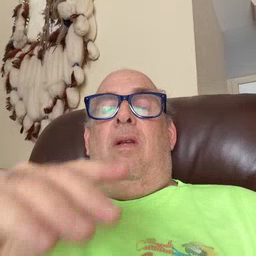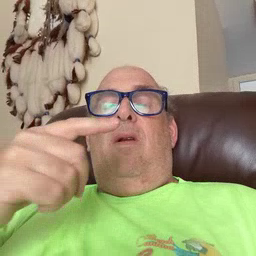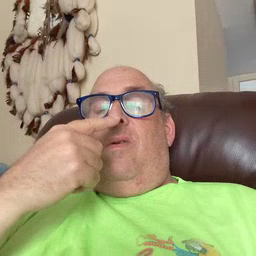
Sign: nose